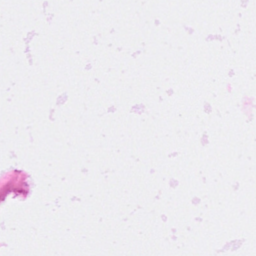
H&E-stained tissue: Breast